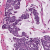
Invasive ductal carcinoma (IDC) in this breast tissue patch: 1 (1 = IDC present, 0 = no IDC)